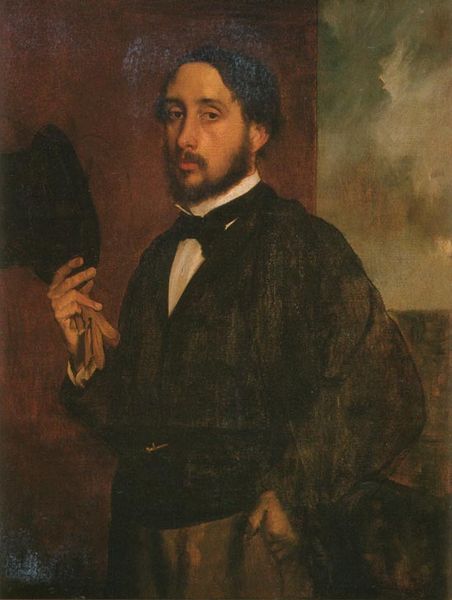
Titel: Portrait de l'artiste, Selbstbildnis
Künstler: Edgar Degas
Standort: Lisboa
Institution: Museu Calouste Gulbenkian
Schlagwörter: blau, dunkel, gemälde, hand, himmel, kopf, mann, weiß, wolken, landschaft, ocker, braun, fenster, finger, geste, haar, handschuh, handschuhe, hintergrund, hut, kreide, mund, nase, ohr, schwarz, stirn, blick, gürtel, haus, rot, wolke, schleife, zylinder, alt, anzug, bart, hemd, hose, jacke, jung, wand, augen, falten, gesicht, kleidung, kragen, stehen, vollbart, ärmel, bildnis, herr, hände, portrait, porträt, spiegel, öl, horizont, natur, rauch, haare, halbfigur, mantel, pose, realismus, reich, standfigur, stehend, adel, schärpe, balkon, kopfbedeckung, frack, krawatte, brauen, halstuch, fliege, schnauzer, selbstporträt, weste, krempe, melone, künstler, schriftsteller, backenbart, städtisch, stehkragen, tasche, arrogant, jüngling, selbstportrait, halbfigurig, halbprofil, hüfte, rotbraun, halb, müde, hosentasche, binde, begrüssung, binder, halsbinde, lederhandschuh, edelmann, dreiviertelfigur, haltend, grüssen, himmelbett, kummerbund, brauntonig, gruss, zylinderhut, handhaltung, nobel, portröt, dreiviertelportät, hut ziehen, melonde, pforil, 19. jahrhundert, traurige augen, hand in hosentasche, hosentasvche, gesiocht, gezogener hut